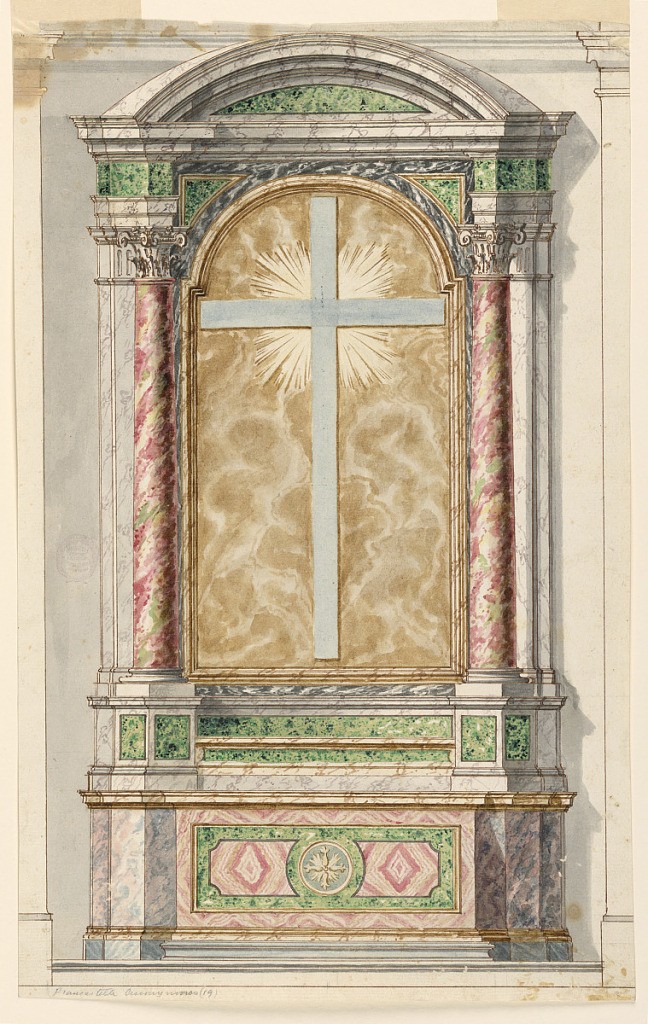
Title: Project for a cross-altar: intended to be executed primarily with colored marbles
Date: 1700–1730
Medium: Pencil, pen, ink, brush and various water colors on paper
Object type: Drawing
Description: Vertical composition of a cross-altar.  One step leads to the upper surface of the altar, which is decorated with an oblong panel with a cross in a circle. The top of the altar features a circular pediment. The wall of the retable is decorated with a framed panel in the shape of a picture with a cross and a rayed glory. Shadow is cast to the right.